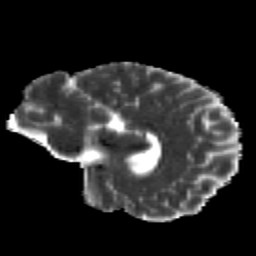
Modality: MD
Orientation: sagittal
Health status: healthy
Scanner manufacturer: siemens
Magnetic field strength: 3 T
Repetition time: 12 s
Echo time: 0.092 s